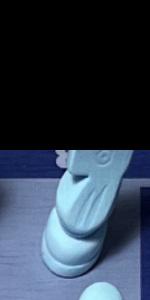
Label: Empty